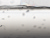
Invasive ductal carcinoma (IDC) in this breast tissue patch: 0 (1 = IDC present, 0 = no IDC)